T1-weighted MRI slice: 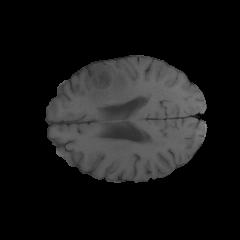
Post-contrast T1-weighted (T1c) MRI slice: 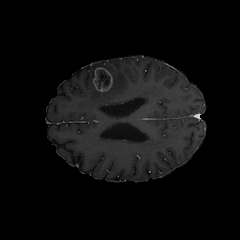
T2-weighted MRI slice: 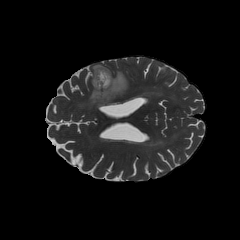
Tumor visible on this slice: yes